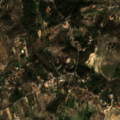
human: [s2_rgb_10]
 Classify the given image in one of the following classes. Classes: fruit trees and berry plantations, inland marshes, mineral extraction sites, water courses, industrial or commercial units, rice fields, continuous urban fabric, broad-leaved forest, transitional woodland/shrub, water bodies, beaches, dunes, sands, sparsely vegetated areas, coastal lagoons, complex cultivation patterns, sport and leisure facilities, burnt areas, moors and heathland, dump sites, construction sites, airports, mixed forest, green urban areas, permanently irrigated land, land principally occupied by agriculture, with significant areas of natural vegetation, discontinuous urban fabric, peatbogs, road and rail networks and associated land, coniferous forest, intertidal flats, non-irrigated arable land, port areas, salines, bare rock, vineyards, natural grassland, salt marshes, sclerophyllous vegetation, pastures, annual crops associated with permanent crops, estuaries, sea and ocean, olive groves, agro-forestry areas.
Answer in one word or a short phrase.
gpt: pastures, complex cultivation patterns, land principally occupied by agriculture, with significant areas of natural vegetation, agro-forestry areas, mixed forest